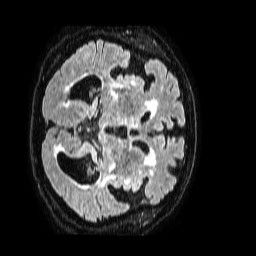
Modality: FLAIR
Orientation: axial
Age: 77
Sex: male
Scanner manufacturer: philips
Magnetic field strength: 1.5 T
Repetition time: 4.8 s
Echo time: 0.3 s